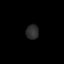
Tissue: lung
Cell type: Epithelial cells
Senescence score: 0.5457
Nuclear area (px): 181
Mean DAPI intensity: 45.099